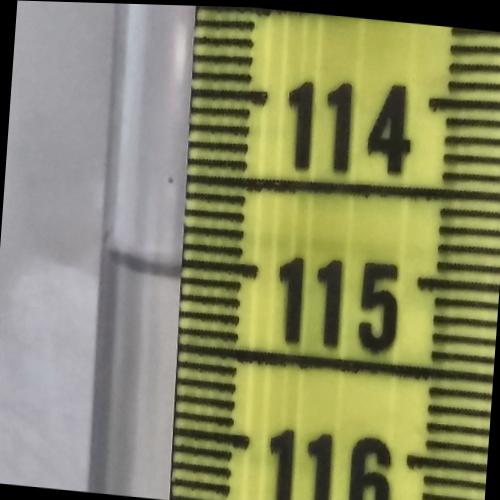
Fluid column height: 115.1 cm